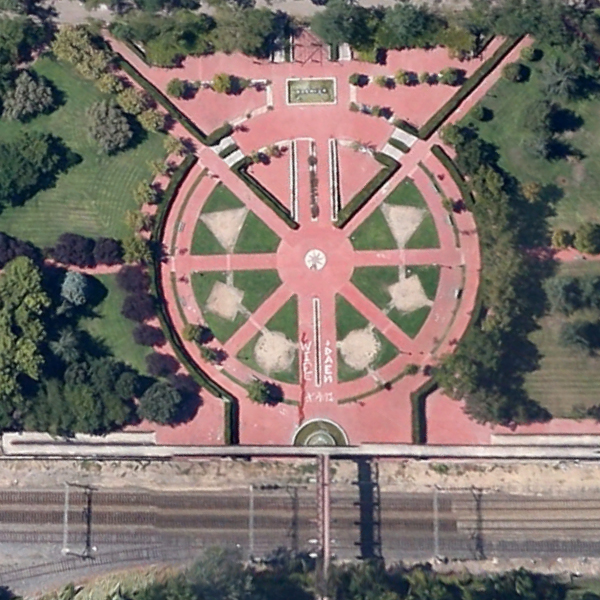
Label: Square